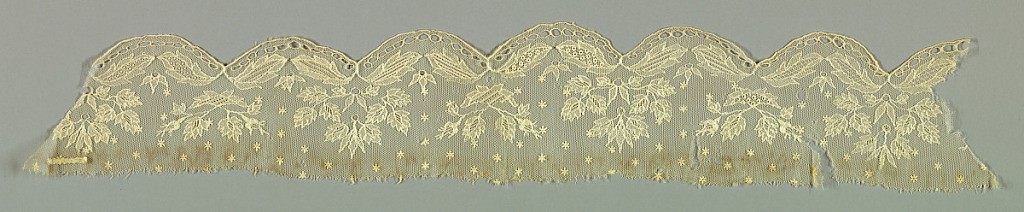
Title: Fragments
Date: early 19th century (1812)
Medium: linen Technique: embroidery on net
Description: "A" shows a vase of flowers and on either side a horn with flowers.
"B" the border has naturalistic flowers and leaves with a scalloped edge.